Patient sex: F
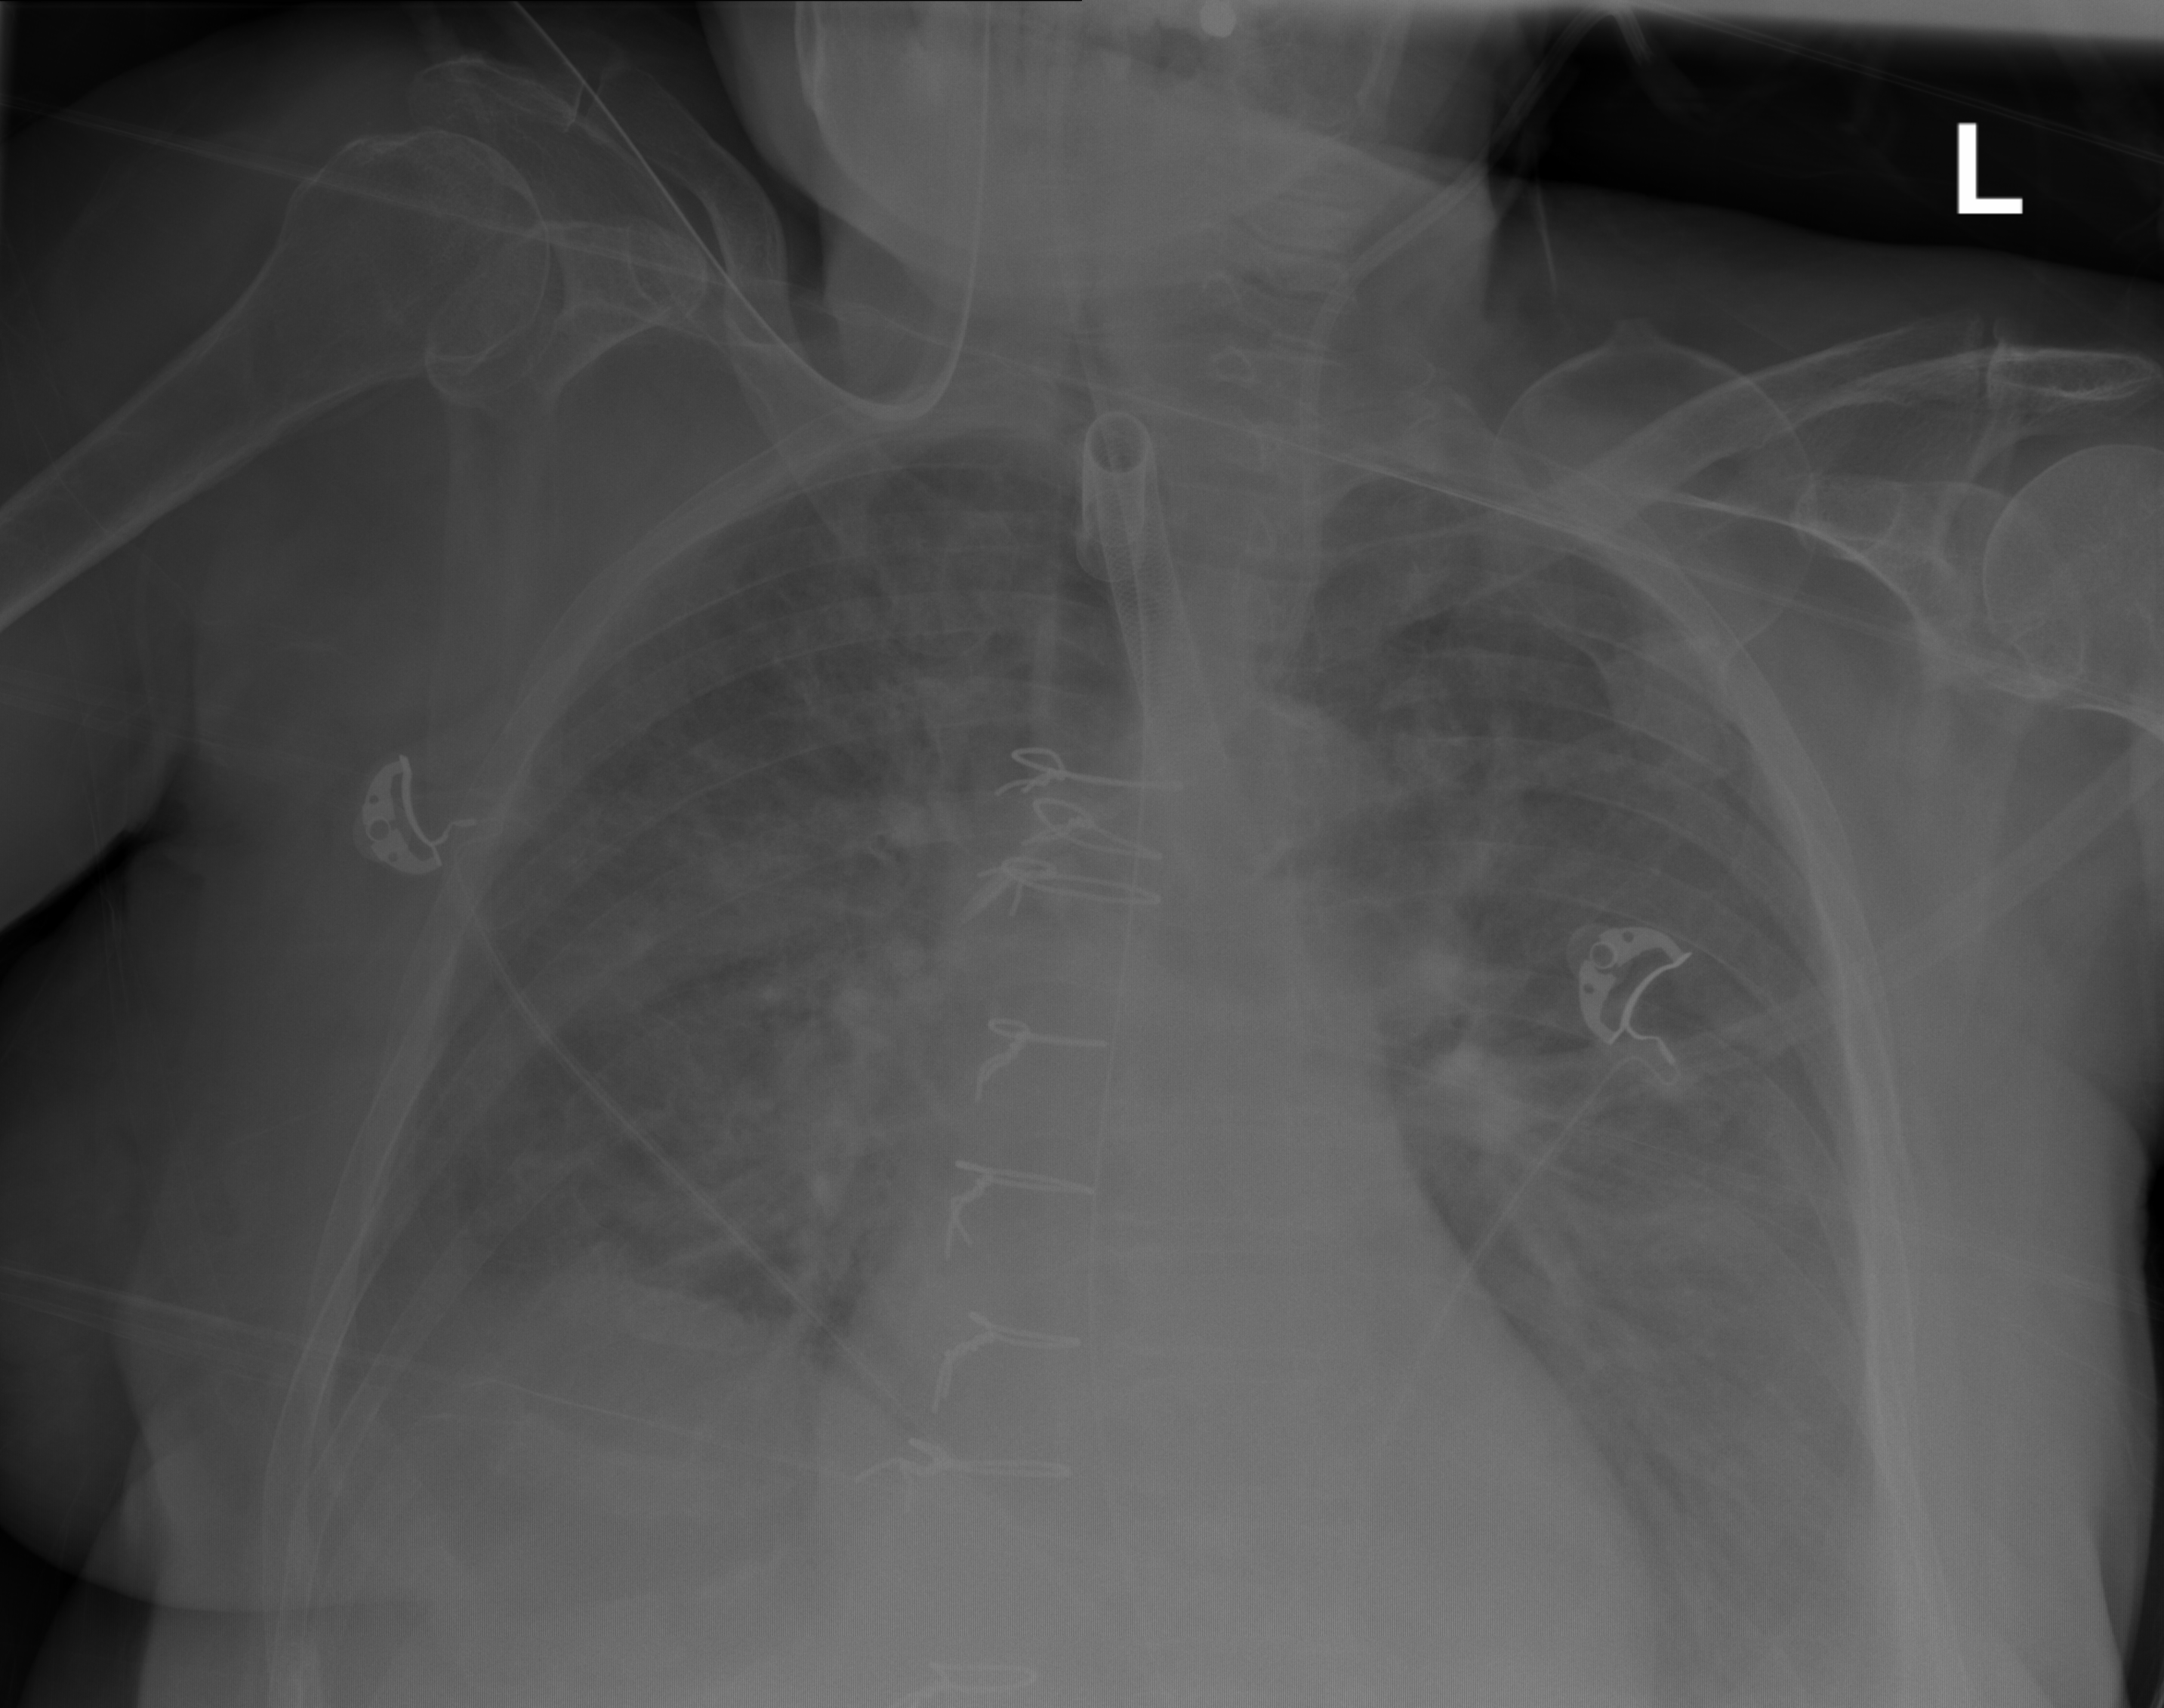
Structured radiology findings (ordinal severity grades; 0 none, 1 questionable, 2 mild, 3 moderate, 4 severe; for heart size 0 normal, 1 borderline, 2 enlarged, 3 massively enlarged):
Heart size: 0
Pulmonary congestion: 2
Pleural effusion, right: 3
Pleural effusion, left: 2
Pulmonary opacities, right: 0
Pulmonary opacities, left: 0
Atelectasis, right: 2
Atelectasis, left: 0